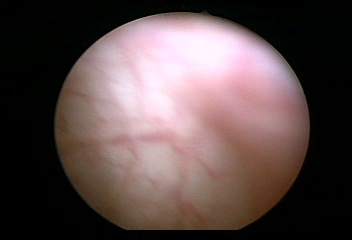
Modality: WLC
Class: Normal mucosa
Bladder cancer association: No